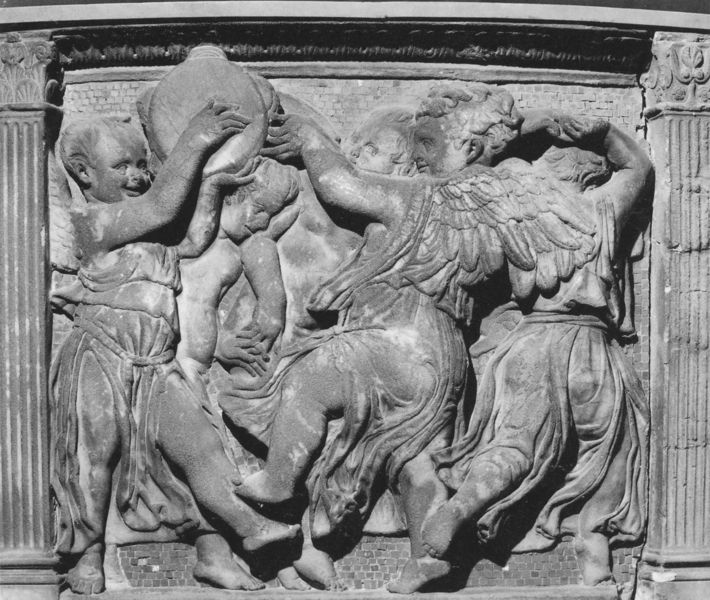
Titel: Puttenreliefs von der Außenkanzel
Künstler: Donatello
Institution: Prato, Domopera
Schlagwörter: flügel, schatten, menschen, bewegung, getränk, grau, marmor, pfeiler, säule, säulen, ball, tanz, gesichter, wand, falten, federn, gesicht, stein, tragen, fünf, gewänder, musik, tanzen, renaissance, kinder, kreis, engel, engelchen, kannelierung, krug, beine, lächeln, relief, füße, jungen, mauer, pilaster, figuren, spielen, bildhauerei, plastik, junge, freude, lachen, spiel, gefäß, antike, barfuß, dynamisch, aussen, reigen, putten, toben, putti, tambourin, tamburin, gehauen, ghiberti, wadn, pisano, donatello, tamborin, gemeiselt, pisanello, pilsaster, halbreileif, arichtrav, erelief